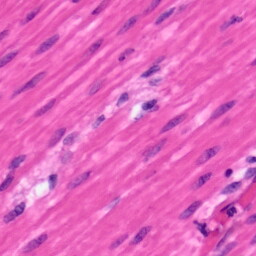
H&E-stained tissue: Pancreatic